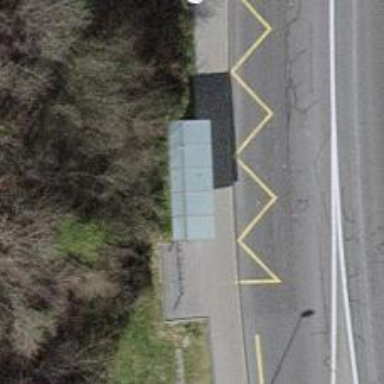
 serving as platform for public transportation."